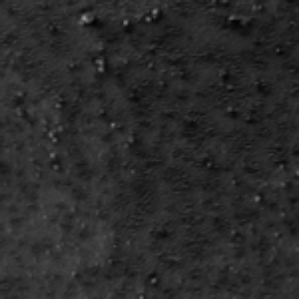
Label: frost